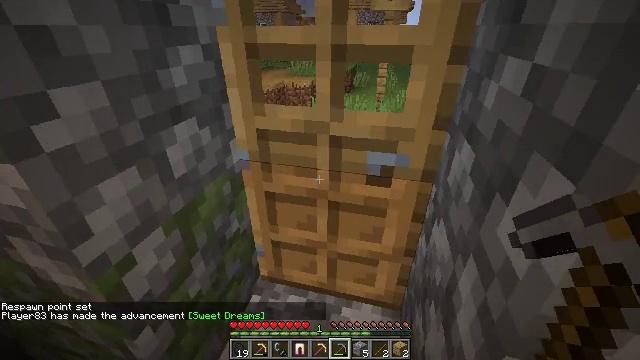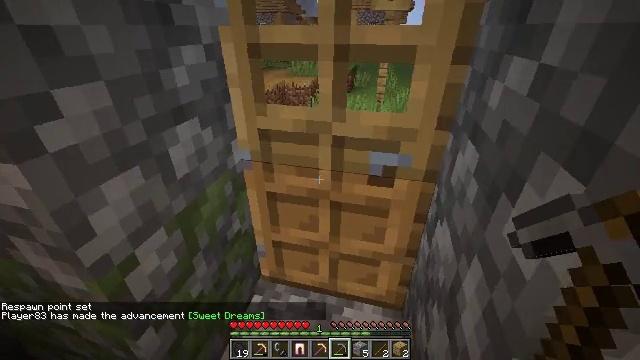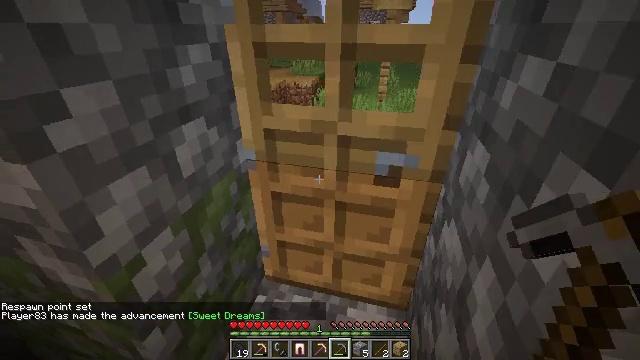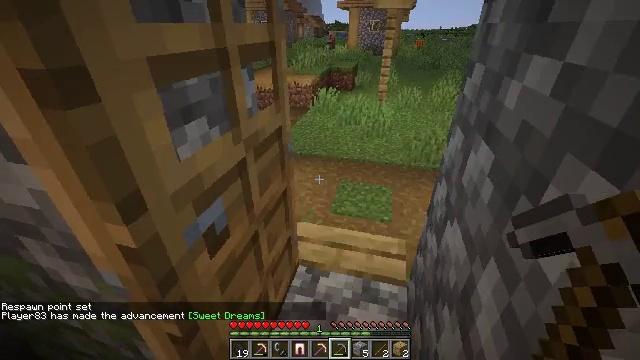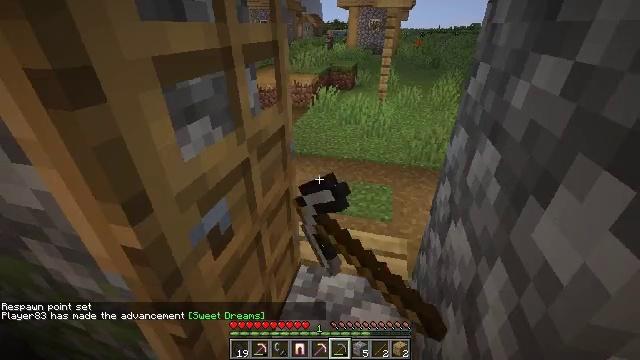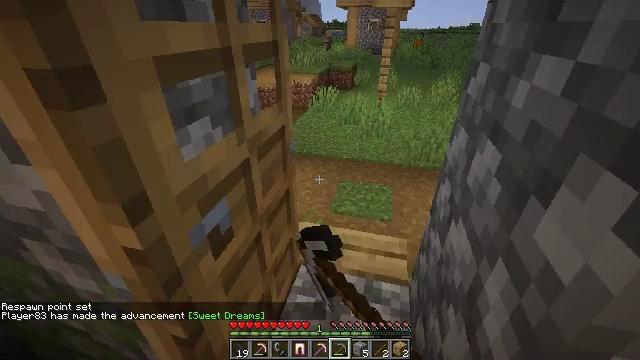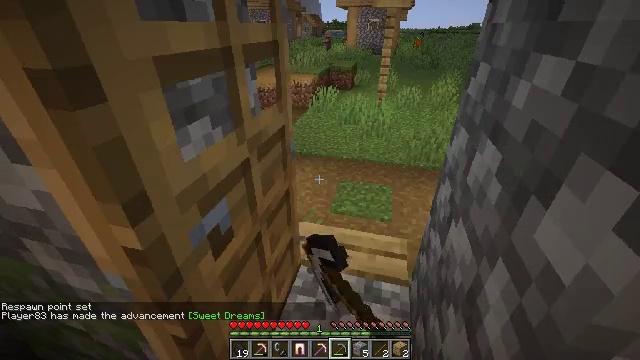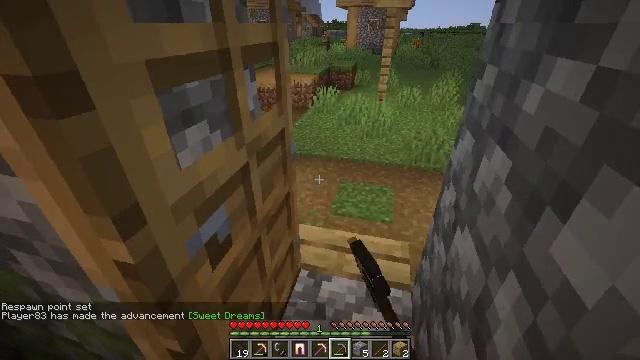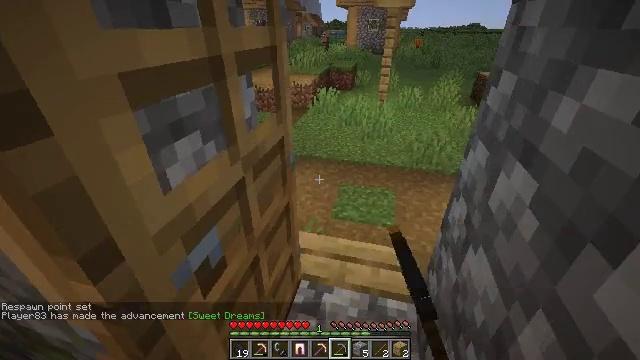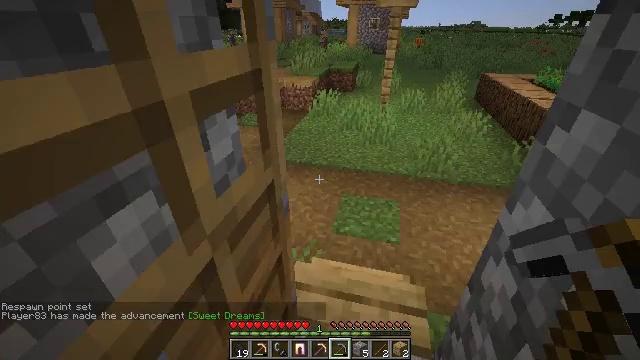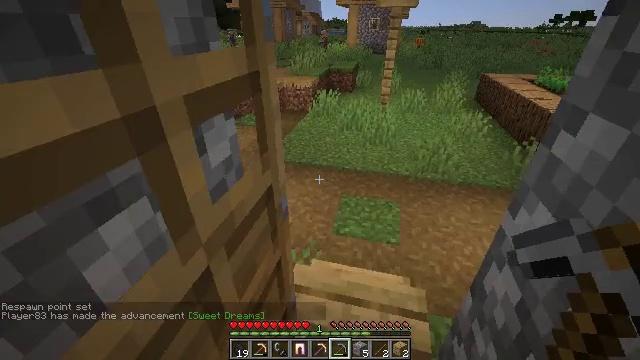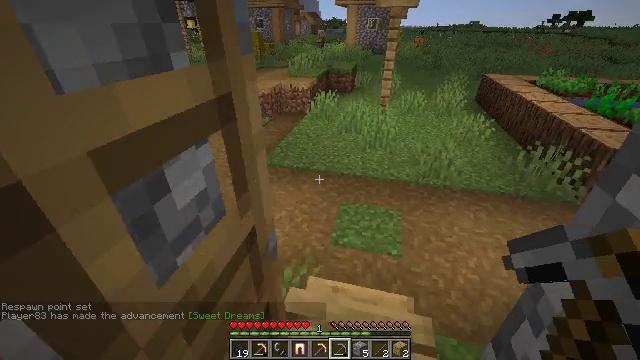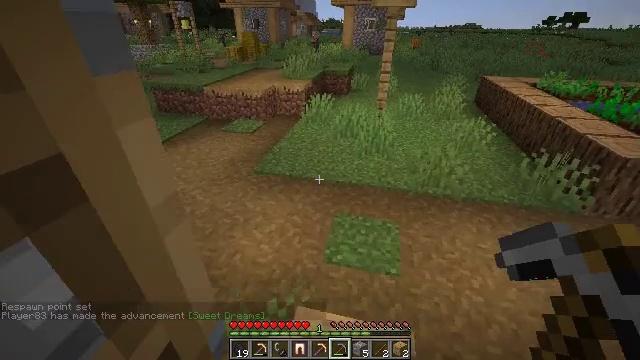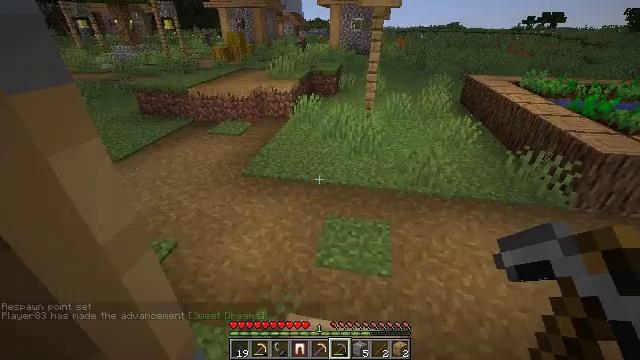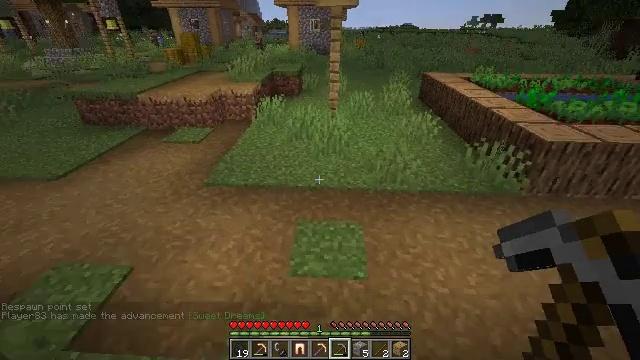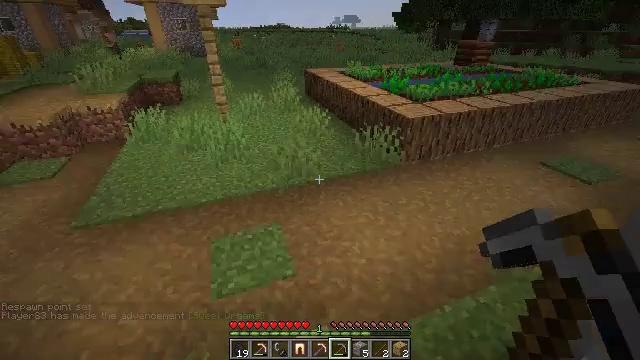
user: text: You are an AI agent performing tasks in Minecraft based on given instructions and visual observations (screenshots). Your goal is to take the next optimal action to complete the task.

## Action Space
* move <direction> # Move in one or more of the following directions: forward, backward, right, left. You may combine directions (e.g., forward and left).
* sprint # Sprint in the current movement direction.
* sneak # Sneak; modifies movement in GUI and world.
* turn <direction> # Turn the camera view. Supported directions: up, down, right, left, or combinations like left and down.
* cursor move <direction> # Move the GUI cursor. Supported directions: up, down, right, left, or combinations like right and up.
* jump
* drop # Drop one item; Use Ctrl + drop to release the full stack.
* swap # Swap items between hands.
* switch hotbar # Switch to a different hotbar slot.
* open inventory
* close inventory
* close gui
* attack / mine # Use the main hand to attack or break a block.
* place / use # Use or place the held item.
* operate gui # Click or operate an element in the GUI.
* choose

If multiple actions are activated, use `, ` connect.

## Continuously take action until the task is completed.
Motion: motion action
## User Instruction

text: Break the tree to get oak logs.
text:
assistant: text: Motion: no_op
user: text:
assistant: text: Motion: no_op
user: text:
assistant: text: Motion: use / place
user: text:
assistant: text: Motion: use / place
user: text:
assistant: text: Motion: no_op
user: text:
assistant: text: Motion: no_op
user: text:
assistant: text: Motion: move forward
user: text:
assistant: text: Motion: move forward
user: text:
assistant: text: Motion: move forward
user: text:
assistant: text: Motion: move forward
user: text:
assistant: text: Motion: move forward
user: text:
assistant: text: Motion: move forward
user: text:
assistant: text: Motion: turn right
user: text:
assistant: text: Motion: turn right
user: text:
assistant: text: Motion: turn right
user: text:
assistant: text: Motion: turn right and down
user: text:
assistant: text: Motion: turn right
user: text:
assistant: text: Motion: turn right and up
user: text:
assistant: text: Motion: turn right and up
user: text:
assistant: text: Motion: turn right and up
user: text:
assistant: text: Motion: no_op
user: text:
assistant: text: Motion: no_op
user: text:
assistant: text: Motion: no_op
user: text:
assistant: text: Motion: no_op
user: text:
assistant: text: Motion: no_op
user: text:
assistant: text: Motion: no_op
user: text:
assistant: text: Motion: no_op
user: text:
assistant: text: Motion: no_op
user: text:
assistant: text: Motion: no_op
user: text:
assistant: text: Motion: no_op